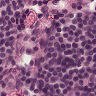
Metastatic tissue present: no